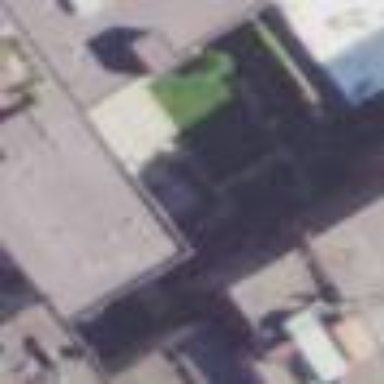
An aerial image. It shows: Courtyard that is man-made.